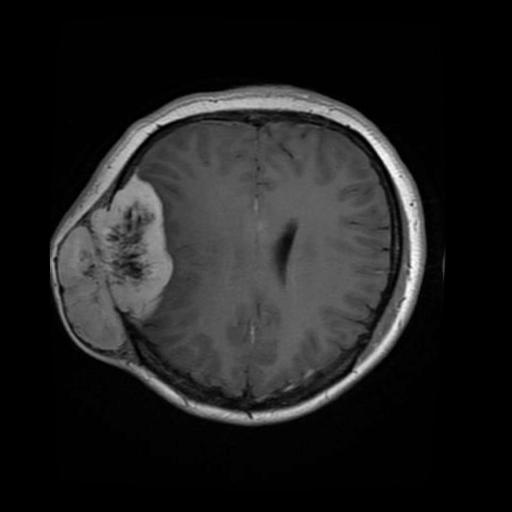
Label: meningioma